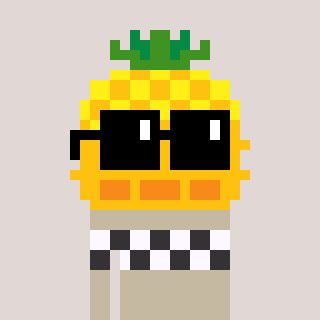
a pixel art character with square black sunglasses, a pineapple-shaped head and a bege-colored body on a warm background